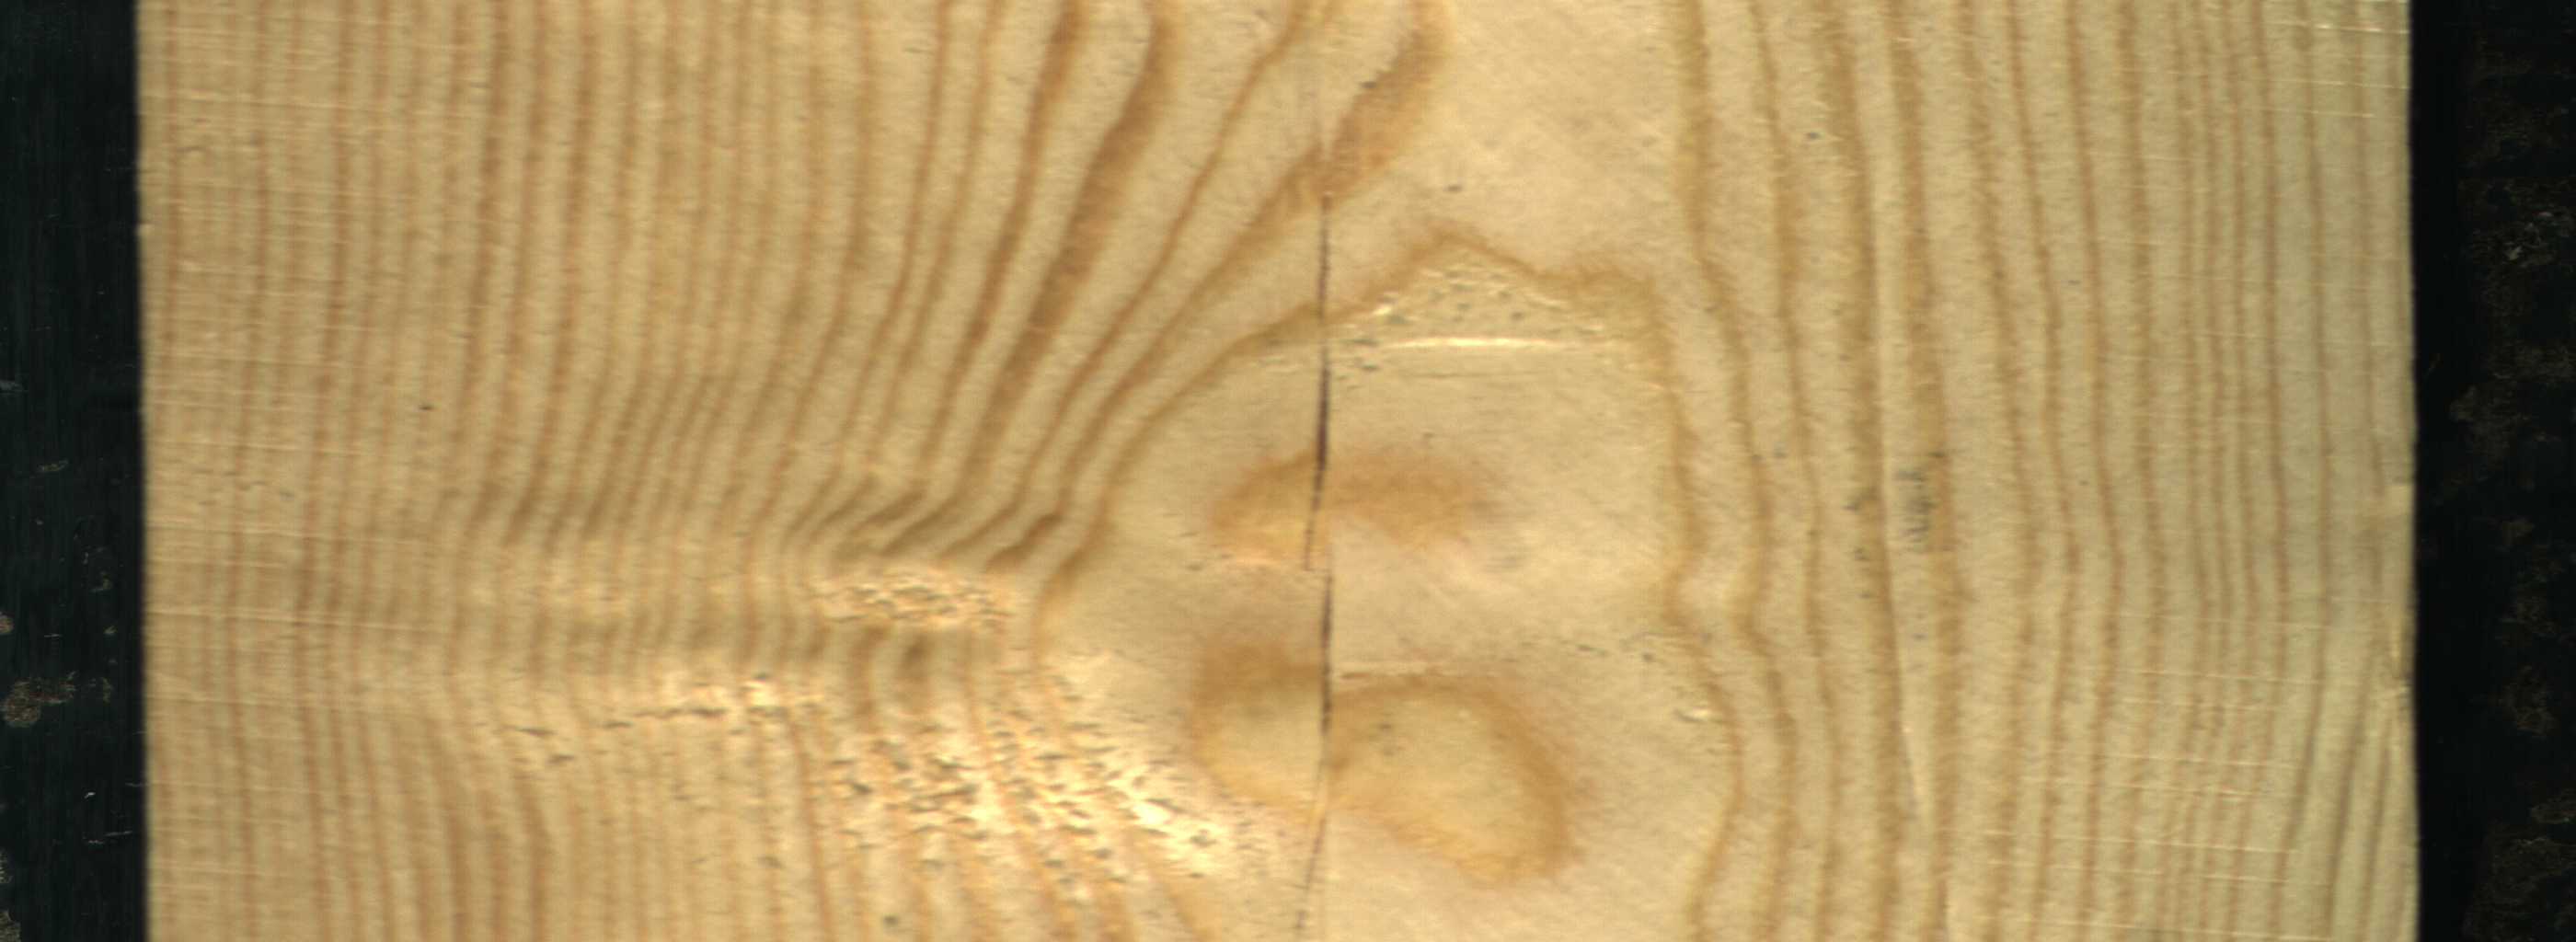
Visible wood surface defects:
Crack
Crack